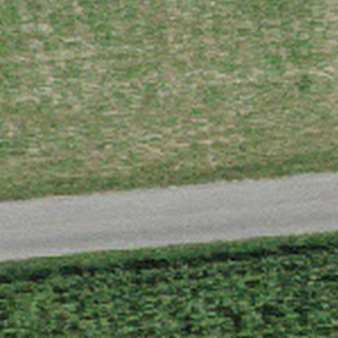
Label: other